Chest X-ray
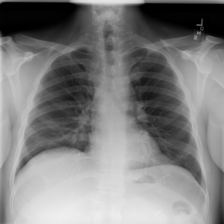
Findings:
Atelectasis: negative
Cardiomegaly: negative
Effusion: negative
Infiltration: negative
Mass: negative
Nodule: negative
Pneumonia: negative
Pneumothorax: negative
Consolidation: negative
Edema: negative
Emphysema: negative
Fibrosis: negative
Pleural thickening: negative
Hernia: negative